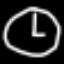
Label: clock